Question: I have a screen like the following:

As you can see this is displaying posts from users. There are hundreds of posts. Currently, I am struggling with the like/unlike system. I have a API to send data and perform a like/unlike in the database. The problem is how can I update the like/unlike state here?
Suppose, there are 2 loves in a post.
So, I was wondering if there is any method to select a particular element from many of them in react native. I programmed the web version using javascript where I set unique id for every icon and used the 'getElementById()' method to update a particular one.
I am new to react native, so please forgive my problems or thinking. You can show me different way to achieve what am I wanting, if you think you have a better idea.
Thanks in advance
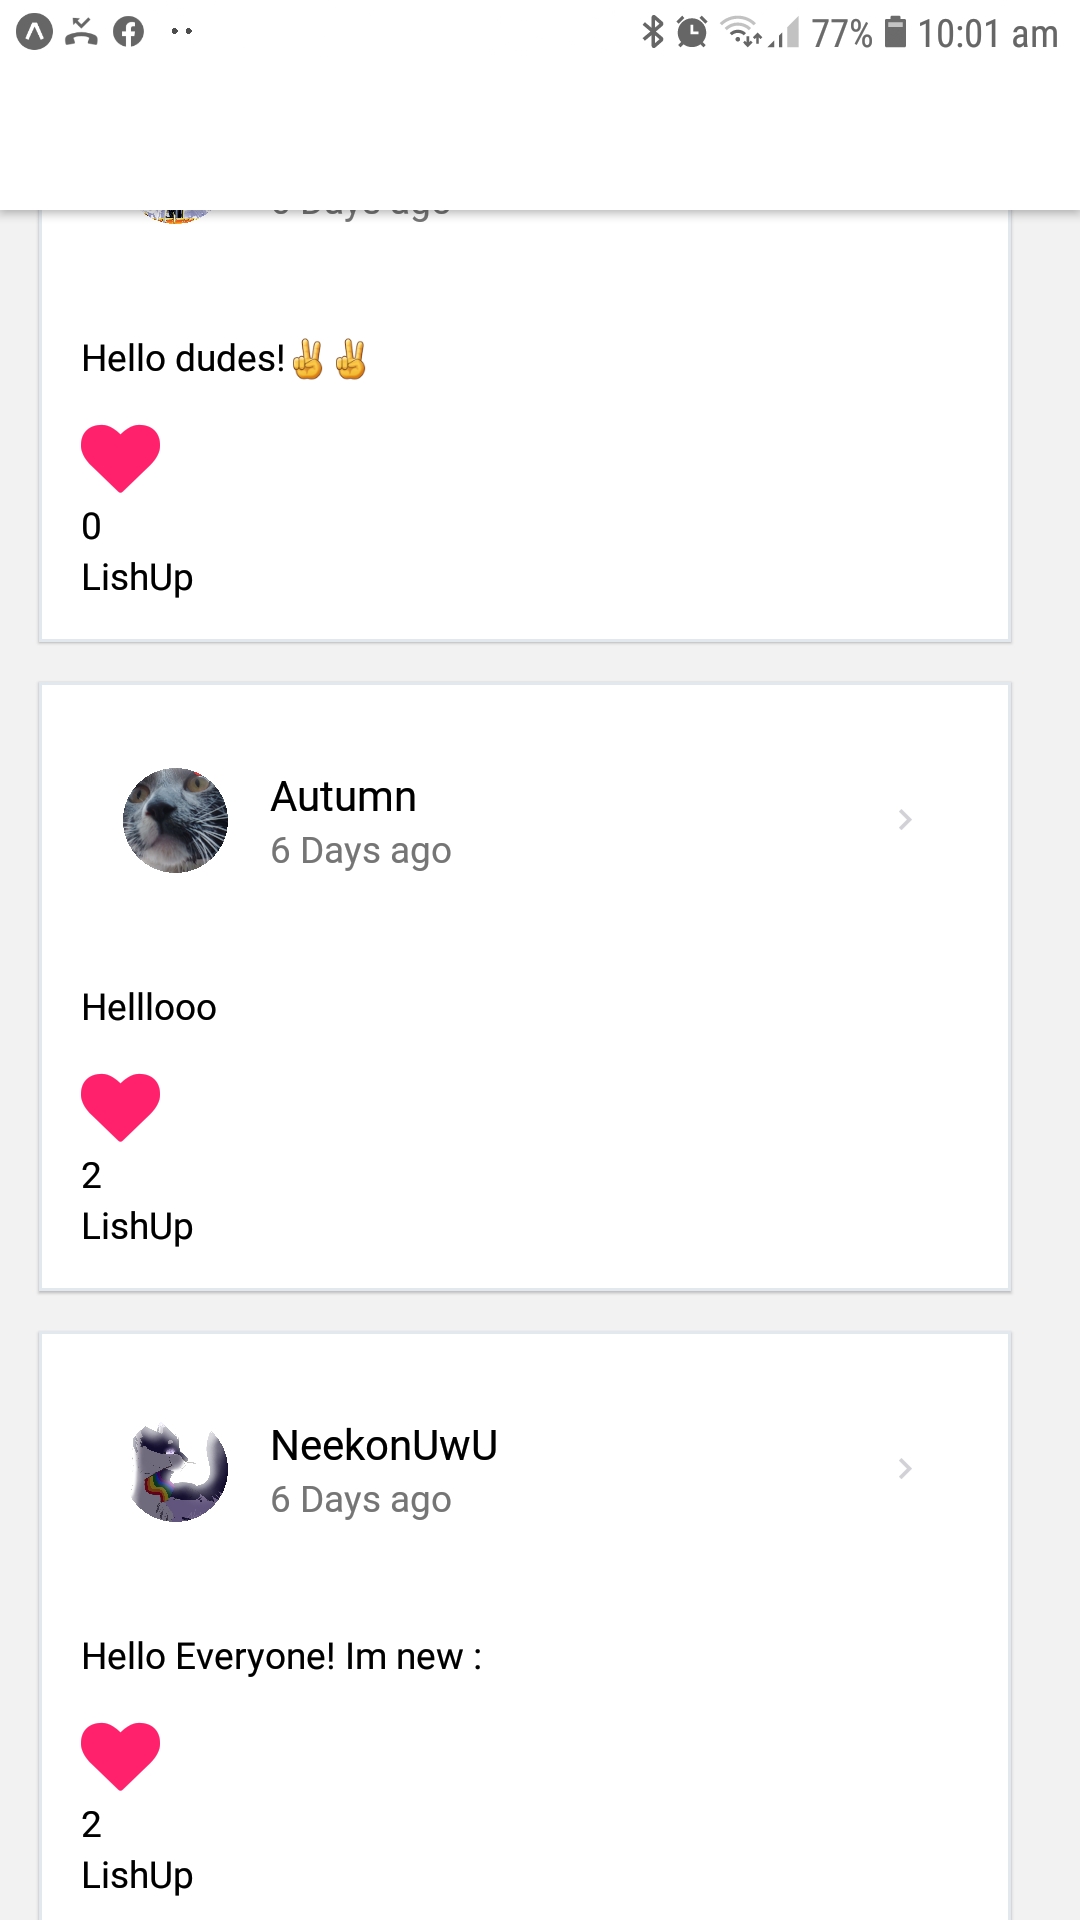
Answer: If I understand you correctly, try to think in terms of grabbing the id of a HTML element. Each heart would be an individual component i.e a function or class therefore would be separate JavaScript object.
A good resource to help understand and think in terms of Component concepts on React official site <URL>
So each card may have
'''
<Card>
<Header>...with User avatar, name, posted time</Header>
<Comment>foo bar....</Comment>
<Heart /> // This render of heart will be a separate object to the next
// Render of heart on another card
</Card>
'''
Essential then on the render of the "Heart" component, you could set it's state and then just change state on press.
'''
//Using hooks
const [isLiked, setIsLiked] = useState(false);
// On mount call api if post is liked setIsLike(true)
function onPressOfHeart() {
// any Api calls
setIsLiked(!isLiked); // Update heart to be true
}
return (
<View>
 source={isLiked ? colorPinkUrl : colorGreyUrl}
</View>
)
'''
If you are not using hooks, from the parent class you can pass props true/false to the heart component
** EDITED TO REFLECT YOUR SNACK
<URL>
By passing the prop it will mean any state change on parent will be refreshed on child component. I have written a simplified version to show you how the components individually maintains there own reference to state.
App.js
'''
class App extends Component {
constructor(props) {
super(props);
this.state = {
data: [
{ isLiked: true, id: 12843 },
{ isLiked: false, id: 1267 },
{ isLiked: true, id: 154523 },
{ isLiked: false, id: <PHONE> },
{ isLiked: false, id: 123454 },
],
isPress: false,
};
}
heartOnPress = (id) => {
// This OnPress would trigger your api call to Add/REmove like from user ?
// But for this example will directly manipulate state
this.setState((state) => {
const data = state.data.map((el) => {
if(el.id === id) {
el.isLiked = !el.isLiked;
}
return el;
});
const isPress = !state.isPress
return { data, isPress };
});
};
renderListItem = ({ item }) => {
return (
<View style={styles.card}>
<Text style={{ paddingRight: 10 }}>Press Me =></Text>
<Heart isLiked={item.isLiked} id={item.id} onPress={this.heartOnPress} />
</View>
);
};
render() {
return (
<View style={styles.container}>
<FlatList
style={{ width: '100%' }}
data={this.state.data}
keyExtractor={(item) => item.id}
renderItem={this.renderListItem}
/>
</View>
);
}
}
'''
Heart.js
'''
const Heart = ({ isLiked, onPress, id }) => {
return (
<View>
{isLiked ? (
<TouchableOpacity onPress={() => onPress(id)}>
<Icon name="heart" size={30} color="red" />
</TouchableOpacity>
) : (
<TouchableOpacity onPress={() => onPress(id)}>
<Icon name="heart" size={30} color="grey" />
</TouchableOpacity>
)}
</View>
);
};
'''